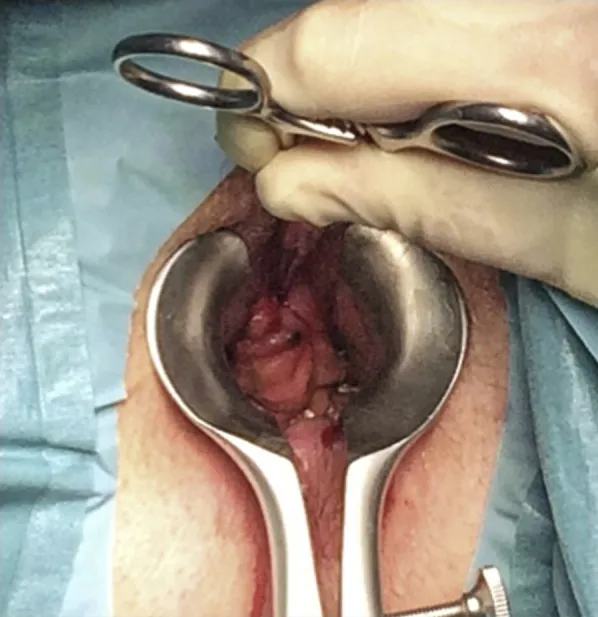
Second intervention - Melanocytic anal lesion.
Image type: medical_photograph (other_medical_photograph)